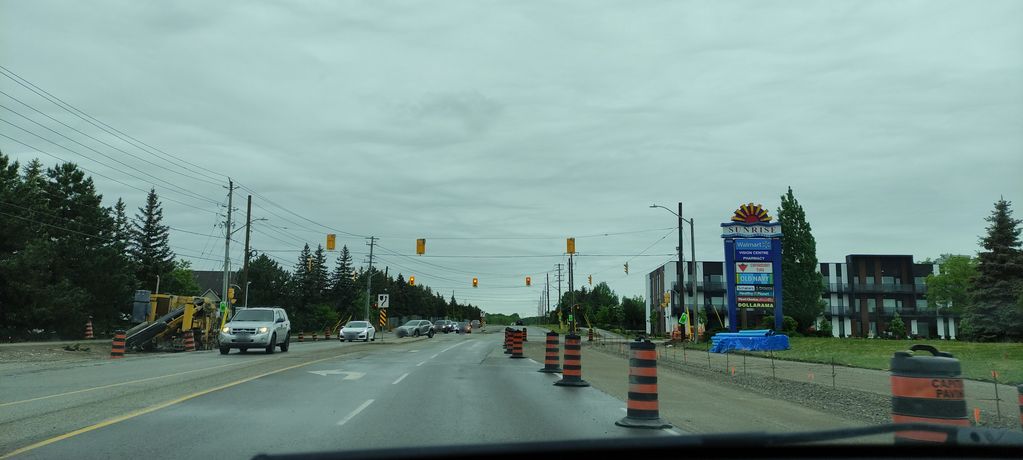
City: kitchener-waterloo